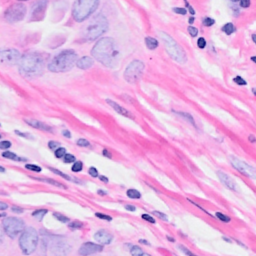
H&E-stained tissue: Breast